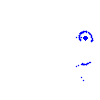
Particle: kaon